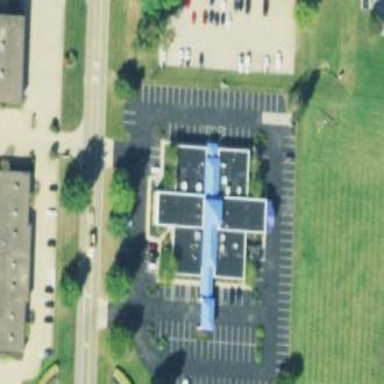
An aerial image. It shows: Clinic building offering healthcare services.